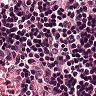
Metastatic tissue present: no